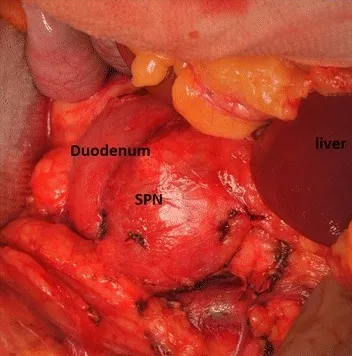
Intraoperative finding.
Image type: medical_photograph (other_medical_photograph)